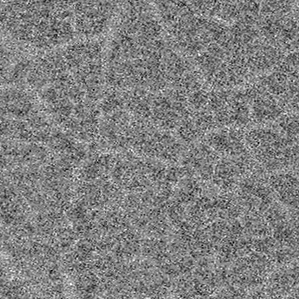
Label: frost